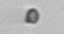
Label: nanoplankton_mix